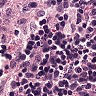
Metastatic tissue present: no